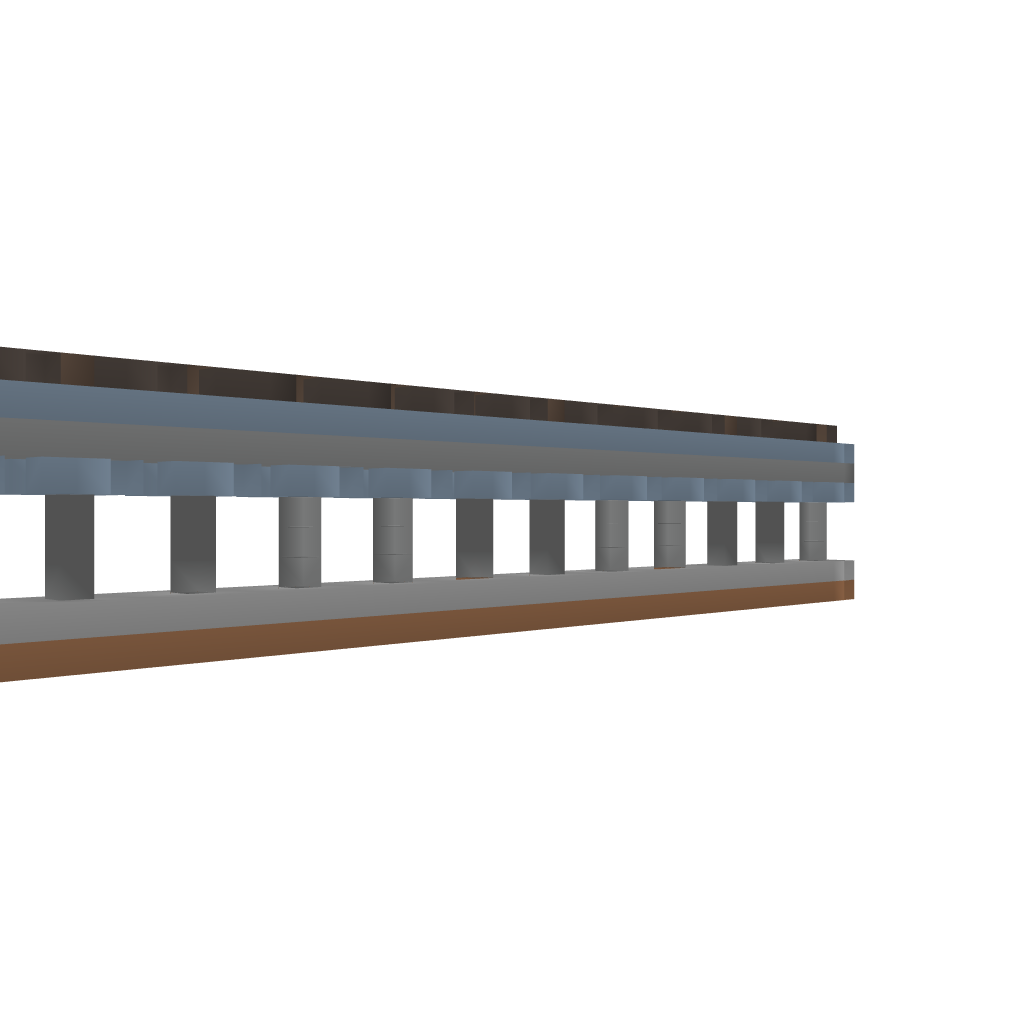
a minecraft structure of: Simple Minecart Bridge #1 Straight Rail